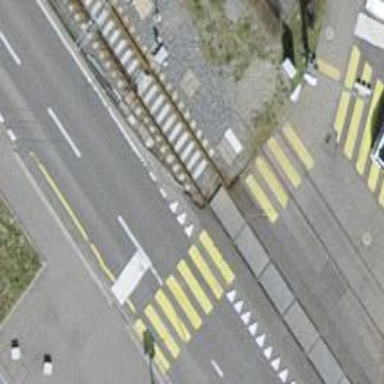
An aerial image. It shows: Railway crossing.